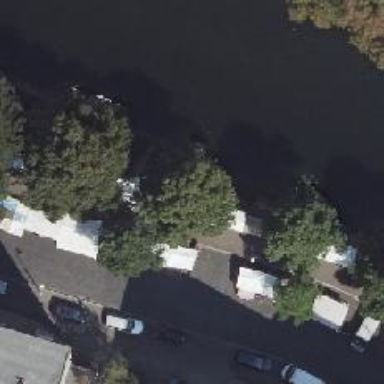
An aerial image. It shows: Marketplace.